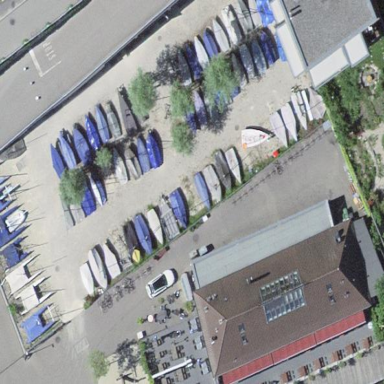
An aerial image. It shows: Boat storage facility.